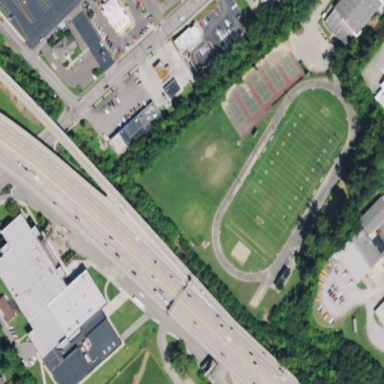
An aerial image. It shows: American football pitch.